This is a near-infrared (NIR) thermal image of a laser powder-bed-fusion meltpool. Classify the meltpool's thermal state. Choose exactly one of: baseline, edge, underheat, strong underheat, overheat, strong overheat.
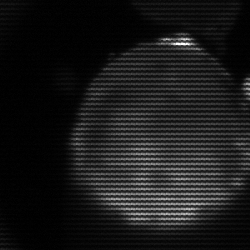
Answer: edge